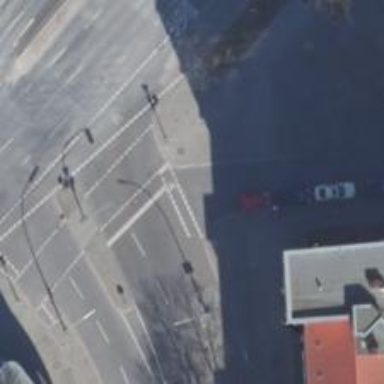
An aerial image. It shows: Unmarked crossing on footway.